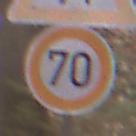
Verkehrszeichen: Geschwindigkeit70
Zusatzzeichen oben: FussgaengerRechts
Umgebung: Outdoor, Nature
Tageszeit: Midday
Wetter: Overcast
Licht: Natural
Jahreszeit: Autumn
Kontrast: LowContrast